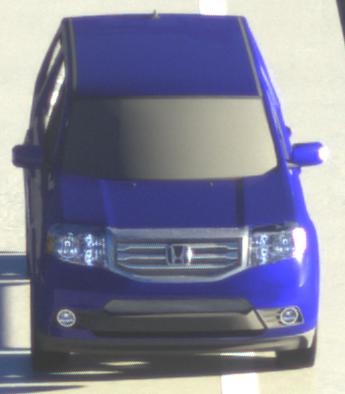
Make: Honda
Model: Pilot
Detailed model: Gen. 2 Facelift
Model produced from: 2012
Model produced until: 2015
Doors: 5
Color: blue
Road condition: wet road
Daytime: sunrise or sunset
Contrast: high contrast